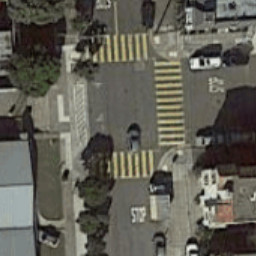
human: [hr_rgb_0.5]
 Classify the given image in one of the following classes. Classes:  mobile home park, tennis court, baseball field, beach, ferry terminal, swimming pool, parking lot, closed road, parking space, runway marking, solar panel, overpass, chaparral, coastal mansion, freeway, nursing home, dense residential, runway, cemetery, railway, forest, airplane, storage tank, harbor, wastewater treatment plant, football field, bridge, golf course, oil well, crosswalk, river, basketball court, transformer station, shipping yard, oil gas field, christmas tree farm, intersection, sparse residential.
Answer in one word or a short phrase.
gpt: crosswalk